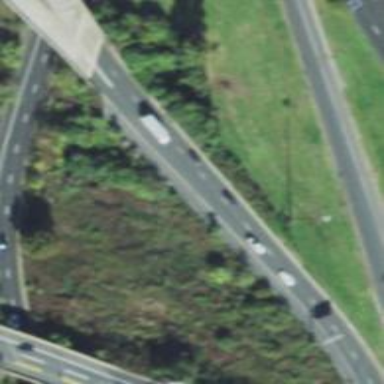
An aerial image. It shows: Urban freeway or expressway. It is motorway link.